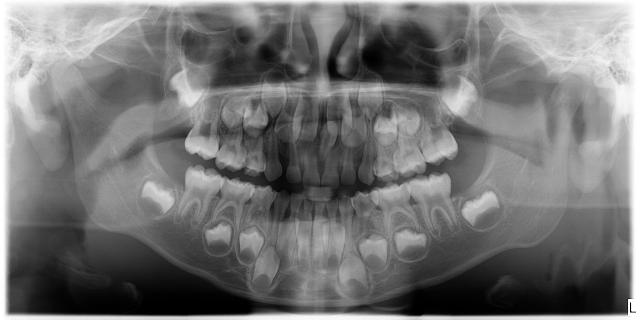
child